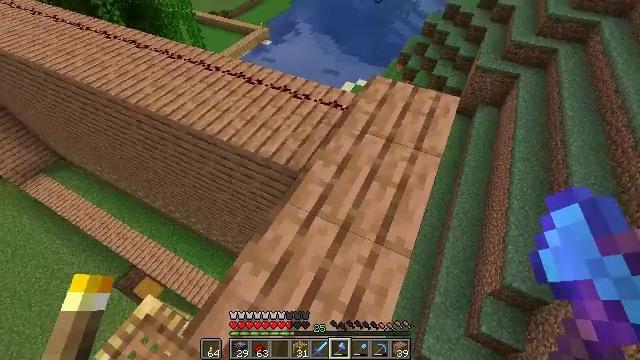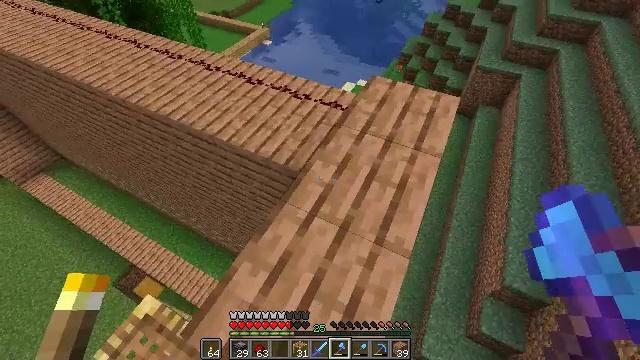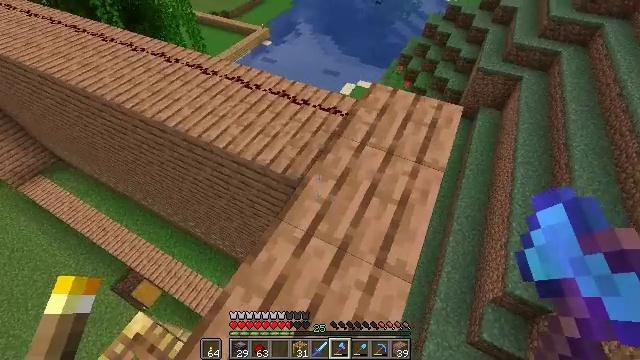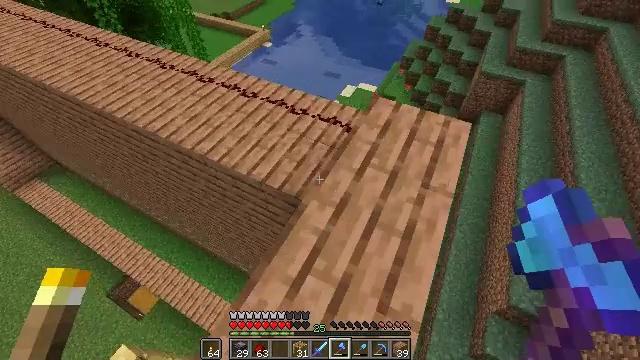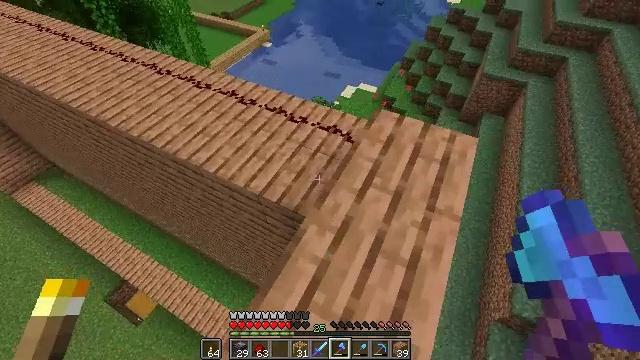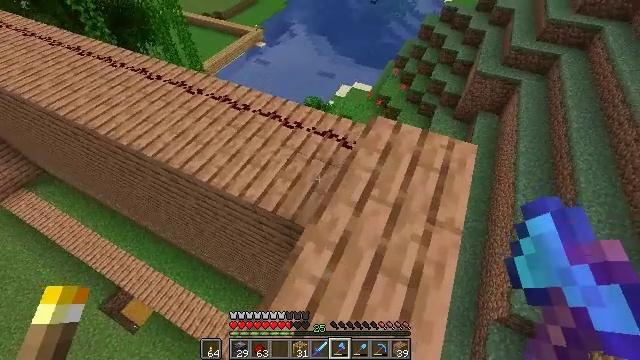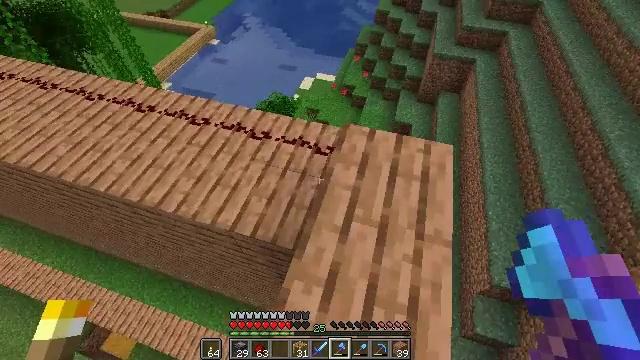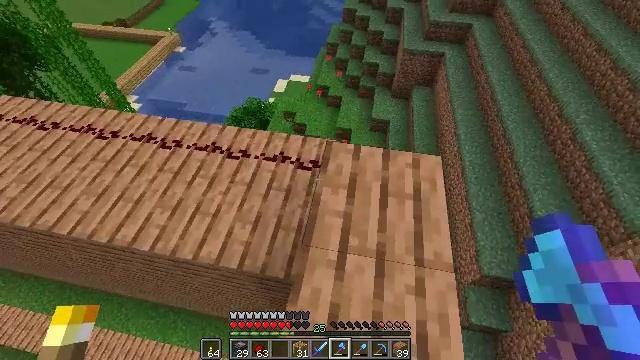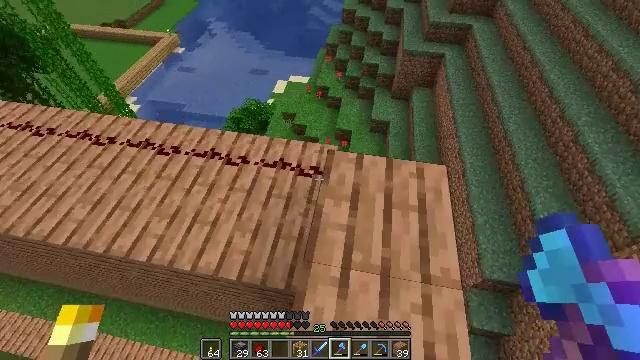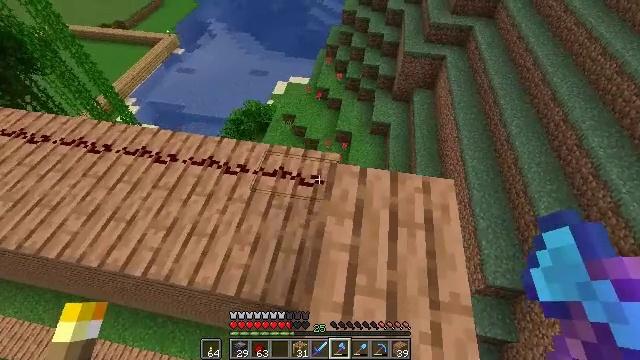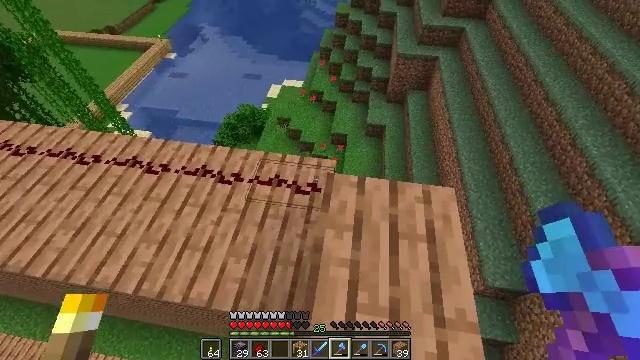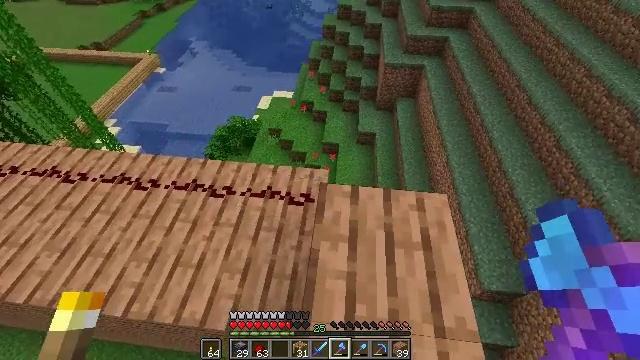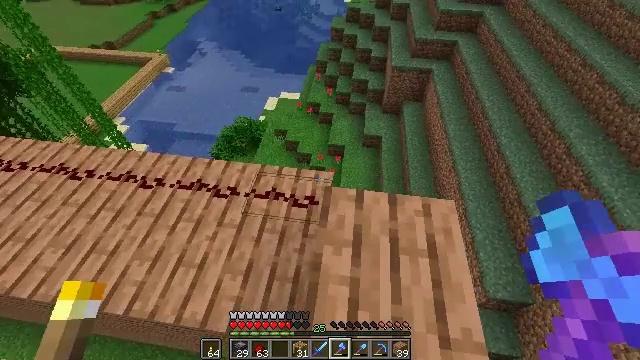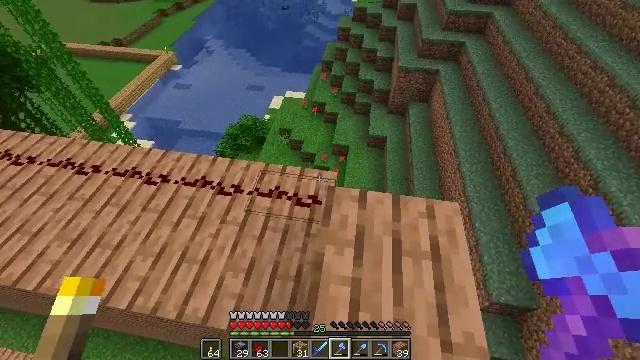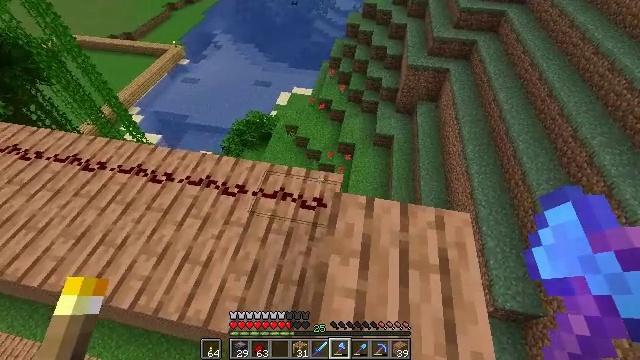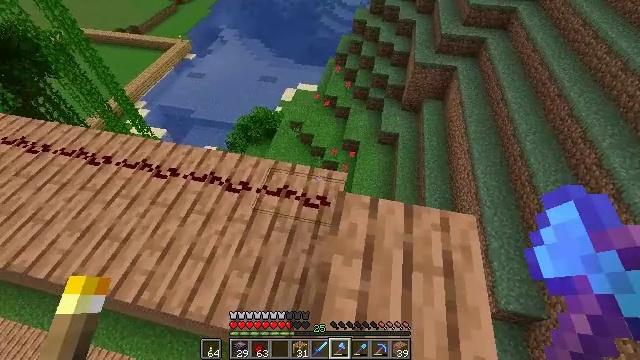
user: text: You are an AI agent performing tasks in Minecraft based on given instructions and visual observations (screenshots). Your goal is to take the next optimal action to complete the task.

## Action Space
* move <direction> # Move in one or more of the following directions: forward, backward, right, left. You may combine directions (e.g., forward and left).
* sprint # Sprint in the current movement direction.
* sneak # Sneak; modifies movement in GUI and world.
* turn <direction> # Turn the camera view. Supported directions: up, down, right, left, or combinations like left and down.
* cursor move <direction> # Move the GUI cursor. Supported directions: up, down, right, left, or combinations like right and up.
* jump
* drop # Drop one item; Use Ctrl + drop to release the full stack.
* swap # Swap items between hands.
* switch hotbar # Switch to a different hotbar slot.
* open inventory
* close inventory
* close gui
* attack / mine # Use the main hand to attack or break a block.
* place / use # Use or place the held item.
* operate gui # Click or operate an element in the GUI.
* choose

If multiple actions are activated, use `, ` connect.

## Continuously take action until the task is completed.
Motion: motion action
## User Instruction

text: Gather redstone wire from the ground.
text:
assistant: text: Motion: move forward
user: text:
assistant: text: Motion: move forward
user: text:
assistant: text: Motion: move forward
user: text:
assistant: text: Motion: move forward
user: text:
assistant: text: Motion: move forward, turn right
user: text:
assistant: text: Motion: move forward, turn right and down
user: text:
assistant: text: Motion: move forward, turn right
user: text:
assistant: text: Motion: move forward
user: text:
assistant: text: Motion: no_op
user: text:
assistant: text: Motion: turn right
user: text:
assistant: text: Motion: turn right and up
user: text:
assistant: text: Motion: turn left
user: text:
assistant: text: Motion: turn left
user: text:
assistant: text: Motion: move forward, turn left
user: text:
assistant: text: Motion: move forward, turn left
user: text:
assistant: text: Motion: move forward, turn left
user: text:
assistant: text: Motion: move forward, turn left and down
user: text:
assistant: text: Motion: move forward, turn left and down
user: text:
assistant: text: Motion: move forward, turn left and down
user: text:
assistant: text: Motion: turn left and down
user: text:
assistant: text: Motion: turn left and down
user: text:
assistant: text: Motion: turn left and down, attack / mine
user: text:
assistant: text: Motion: turn left and down, attack / mine
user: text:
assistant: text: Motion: turn left, attack / mine
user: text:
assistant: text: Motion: attack / mine
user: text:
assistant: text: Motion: attack / mine
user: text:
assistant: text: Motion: attack / mine
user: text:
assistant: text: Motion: attack / mine
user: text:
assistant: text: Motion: attack / mine